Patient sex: M
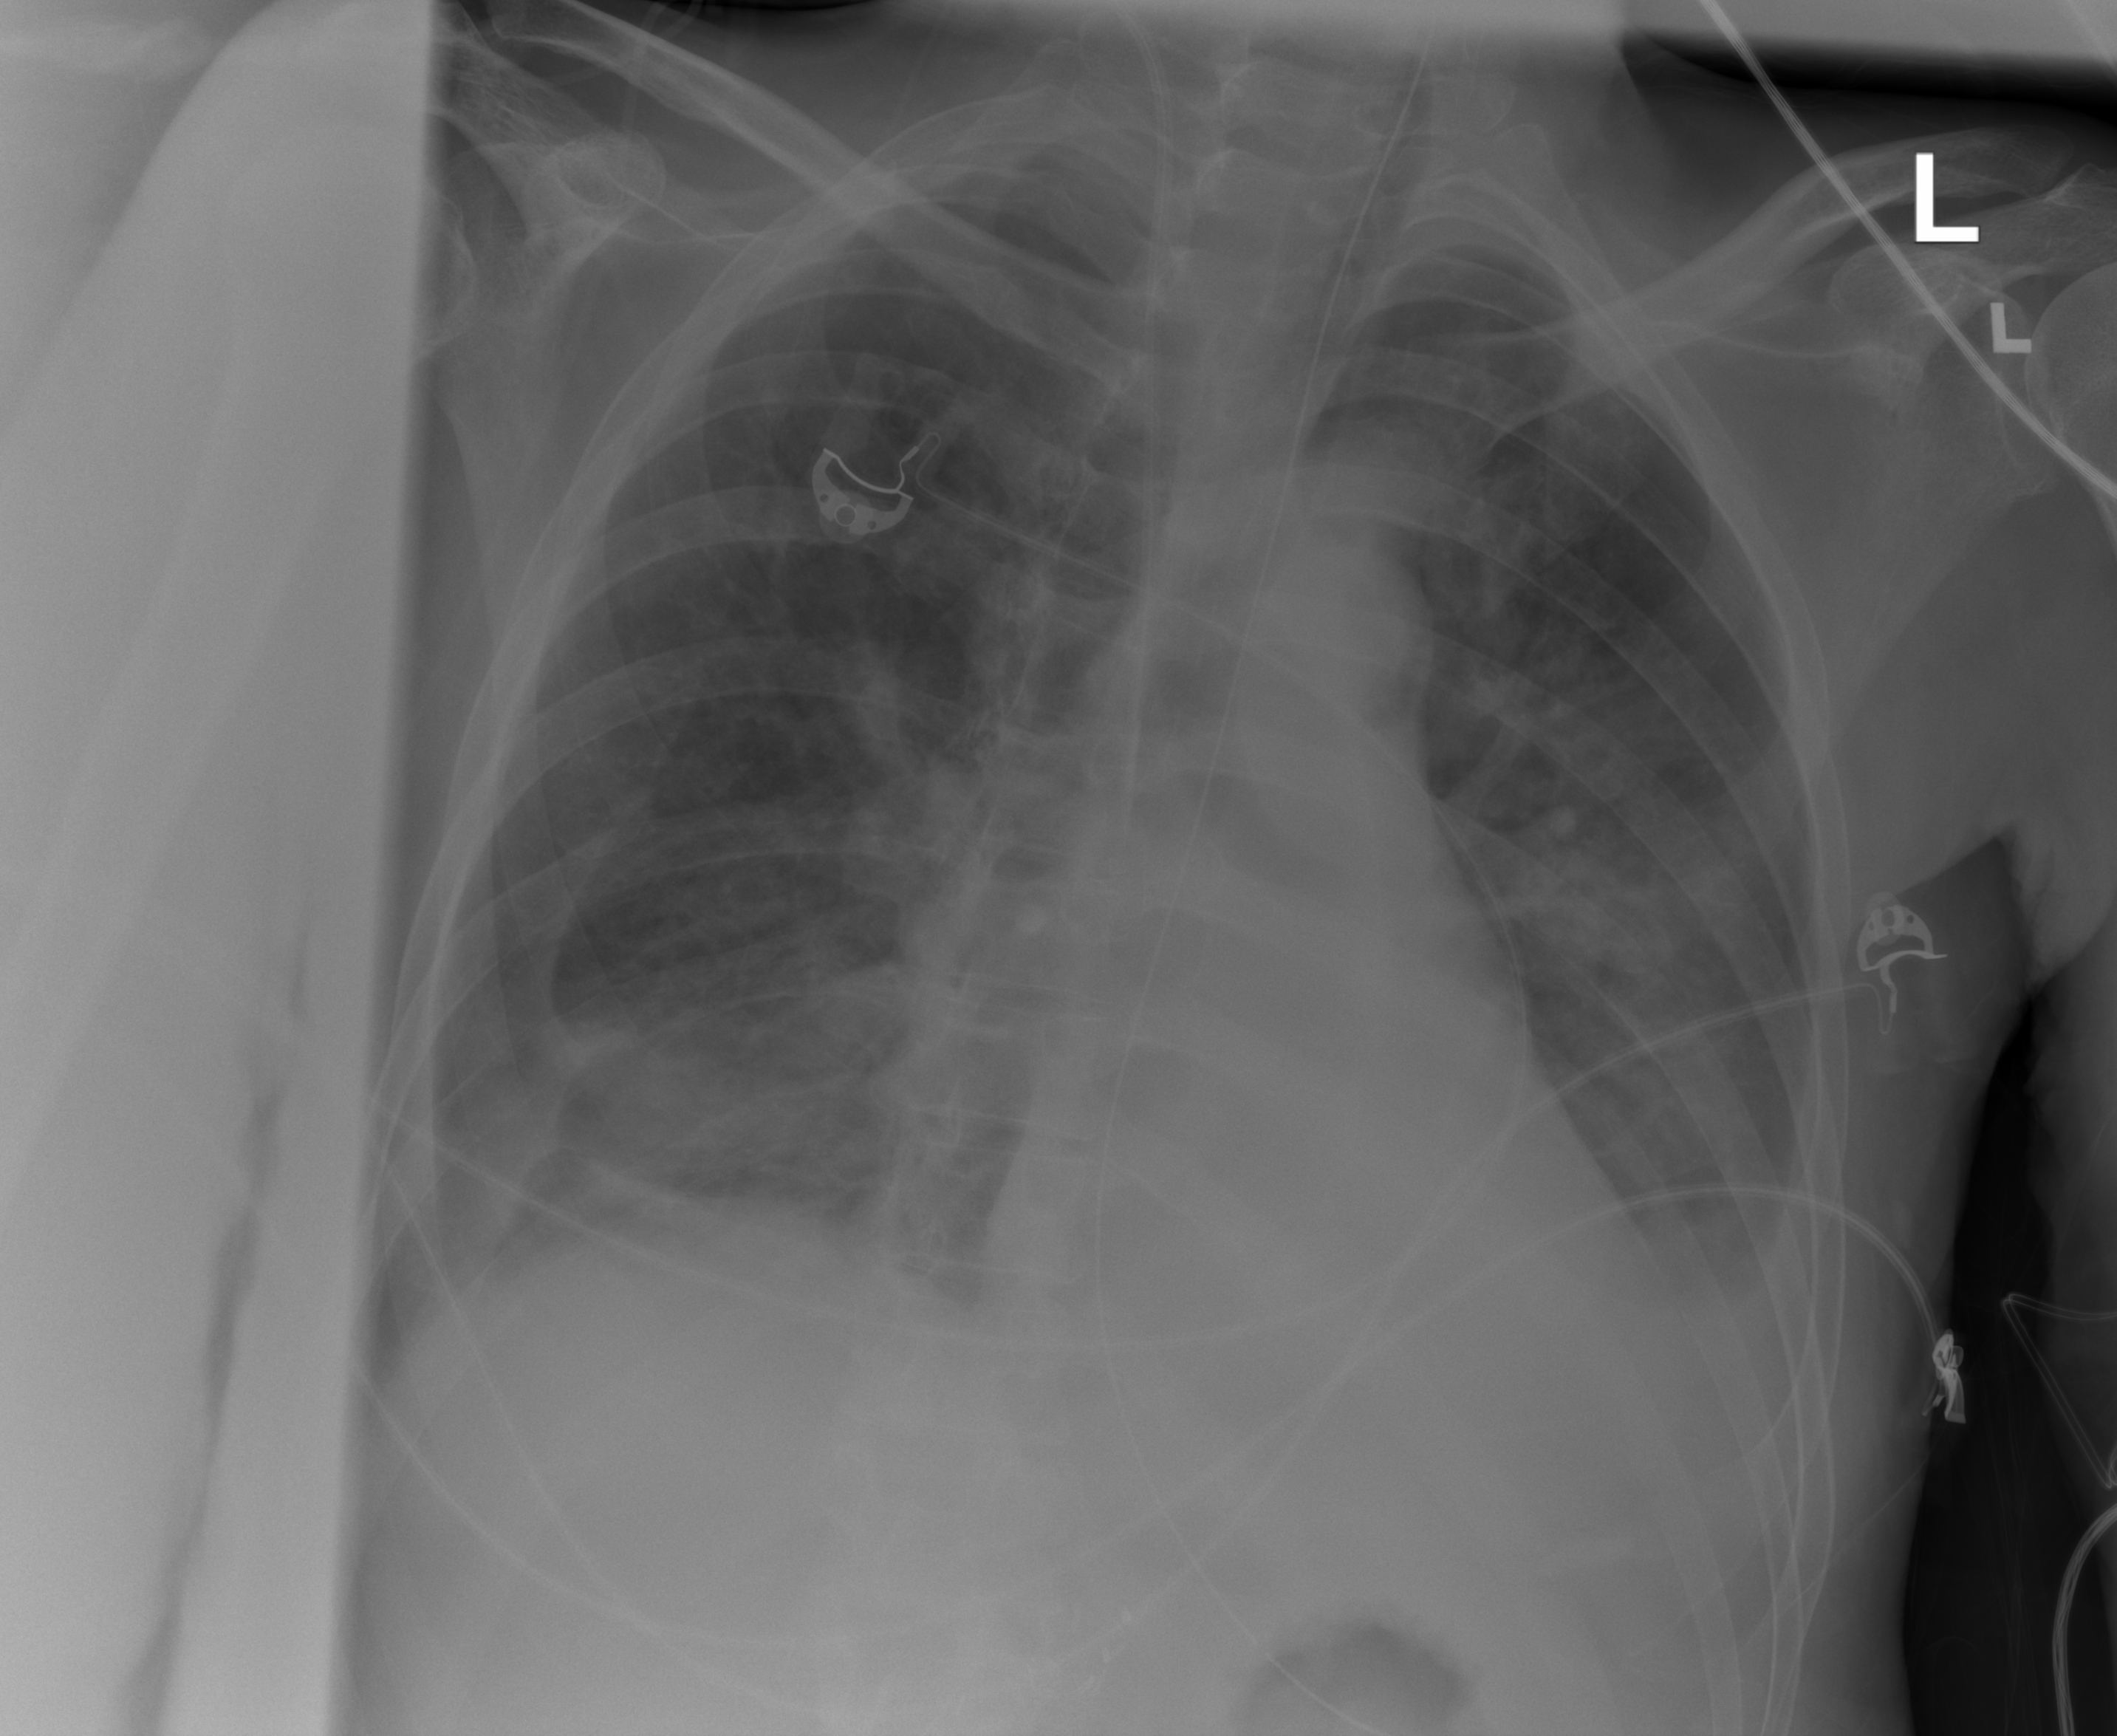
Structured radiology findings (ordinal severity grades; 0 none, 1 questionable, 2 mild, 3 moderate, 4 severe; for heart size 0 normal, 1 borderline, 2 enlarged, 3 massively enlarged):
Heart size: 0
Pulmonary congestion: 0
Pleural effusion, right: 2
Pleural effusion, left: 2
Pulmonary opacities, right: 0
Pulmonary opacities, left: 2
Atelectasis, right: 2
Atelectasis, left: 2